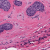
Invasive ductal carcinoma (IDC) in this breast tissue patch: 0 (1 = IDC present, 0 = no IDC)